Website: macys
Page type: customer-info-address
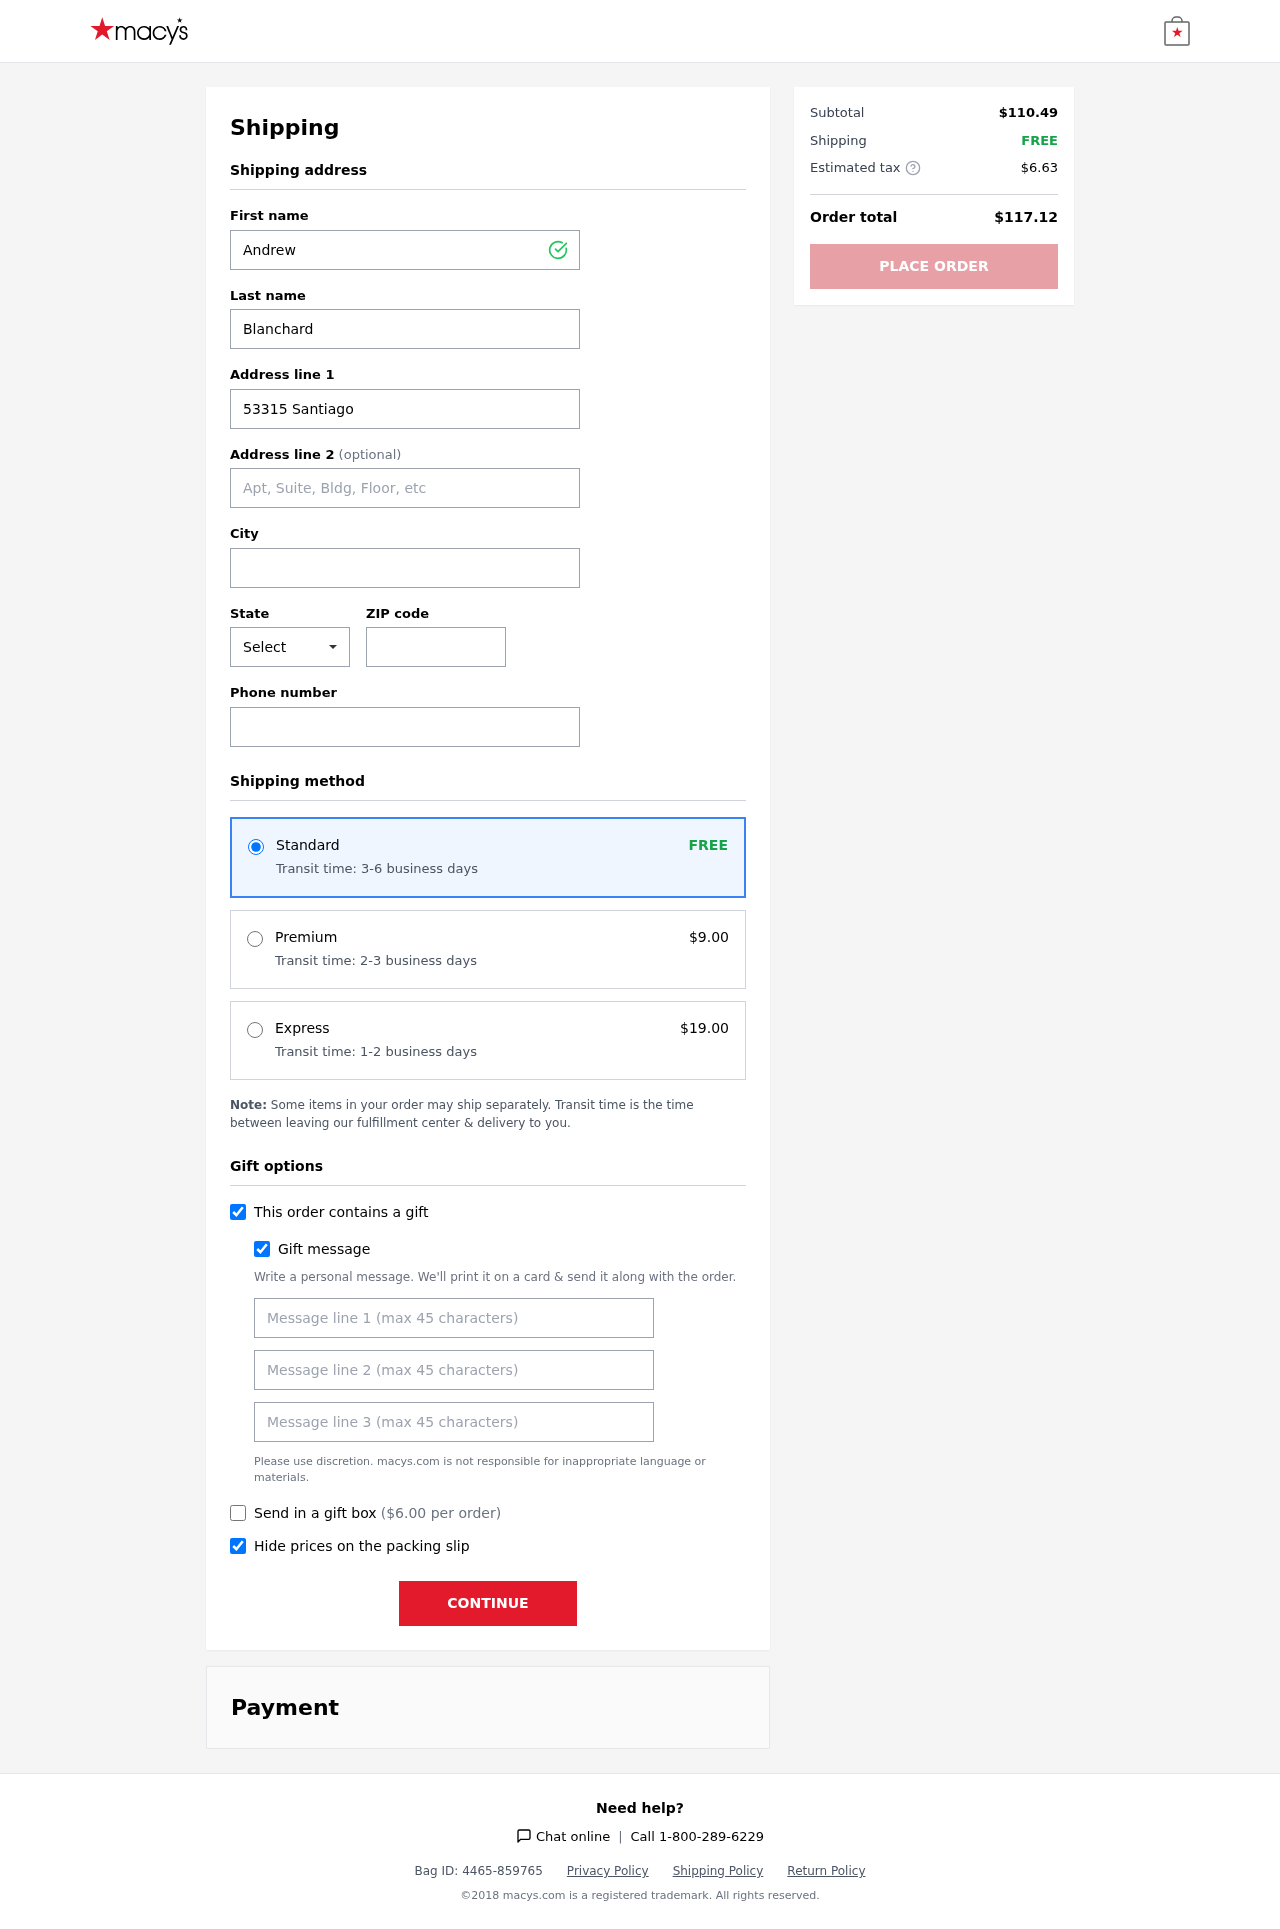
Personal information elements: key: PII_CITY
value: East Jameschester
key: PII_FIRSTNAME
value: Andrew
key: PII_GIFT_MESSAGE
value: Hey Leslie, I thought these cozy chairs would be perfect for those sunny brunches on your patio! I can’t wait to see you enjoying them with friends and family. Cheers to new memories in your beautiful home!  Andrew
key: PII_LASTNAME
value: Blanchard
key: PII_PHONE
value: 4132448351
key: PII_POSTCODE
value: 45827
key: PII_STATE_ABBR
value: ID
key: PII_STREET
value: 53315 Santiago Road Suite 364
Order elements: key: ORDER_SHIPPING_STANDARD
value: FREE
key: ORDER_SHIPPING_STANDARD_TIME
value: Transit time: 3-6 business days
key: ORDER_SHIPPING_PREMIUM
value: $9.00
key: ORDER_SHIPPING_PREMIUM_TIME
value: Transit time: 2-3 business days
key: ORDER_SHIPPING_EXPRESS
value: $19.00
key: ORDER_SHIPPING_EXPRESS_TIME
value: Transit time: 1-2 business days
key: ORDER_GIFT_BOX_FEE
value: $6.00
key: ORDER_SUBTOTAL
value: $110.49
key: ORDER_SHIPPING_COST
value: FREE
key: ORDER_TAX
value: $6.63
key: ORDER_TOTAL
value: $117.12